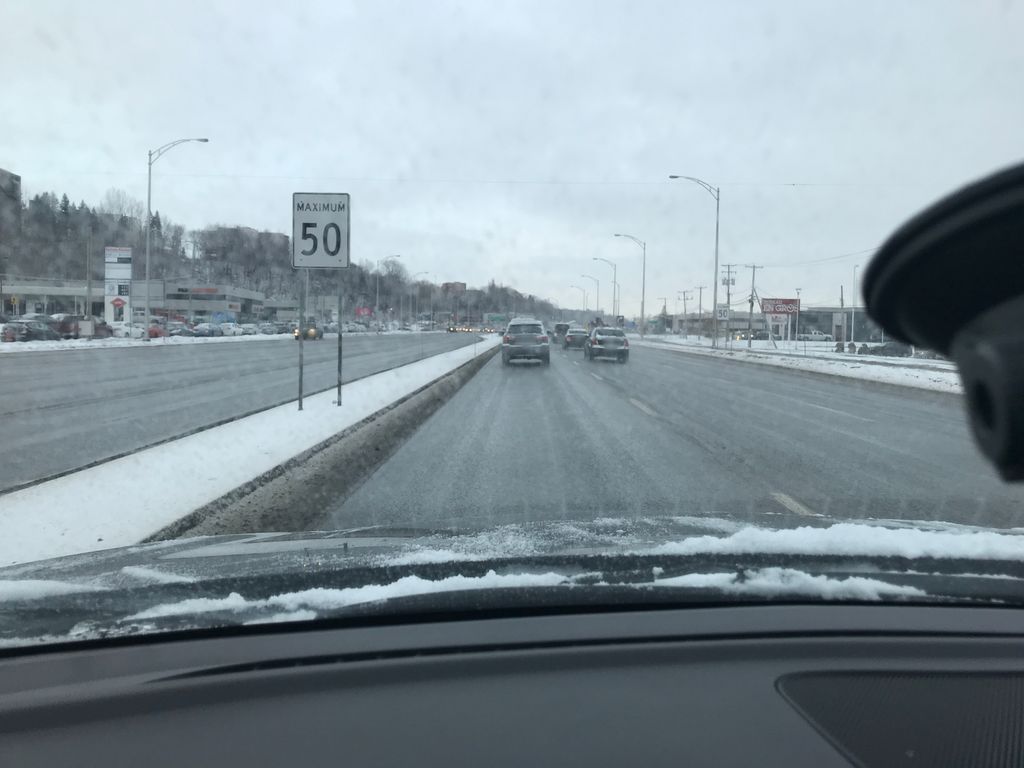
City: quebec_city